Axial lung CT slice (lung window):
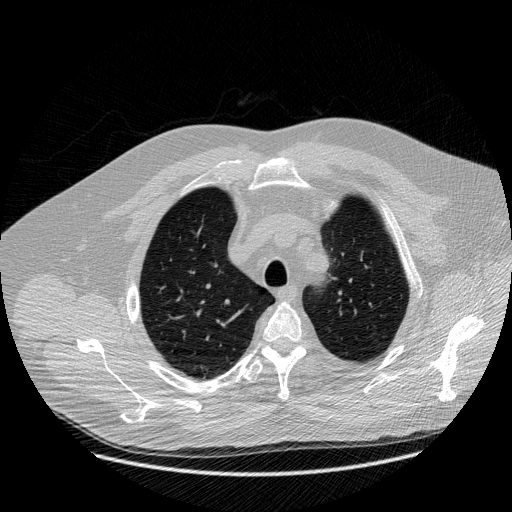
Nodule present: no